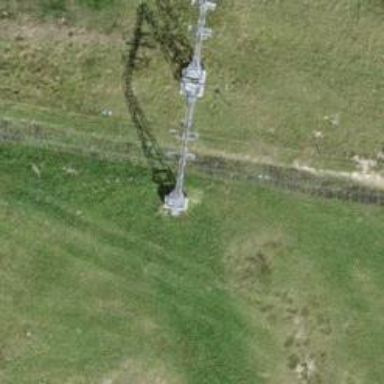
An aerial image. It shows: Pylon for aerialway.